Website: ulta-beauty
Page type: account-selection
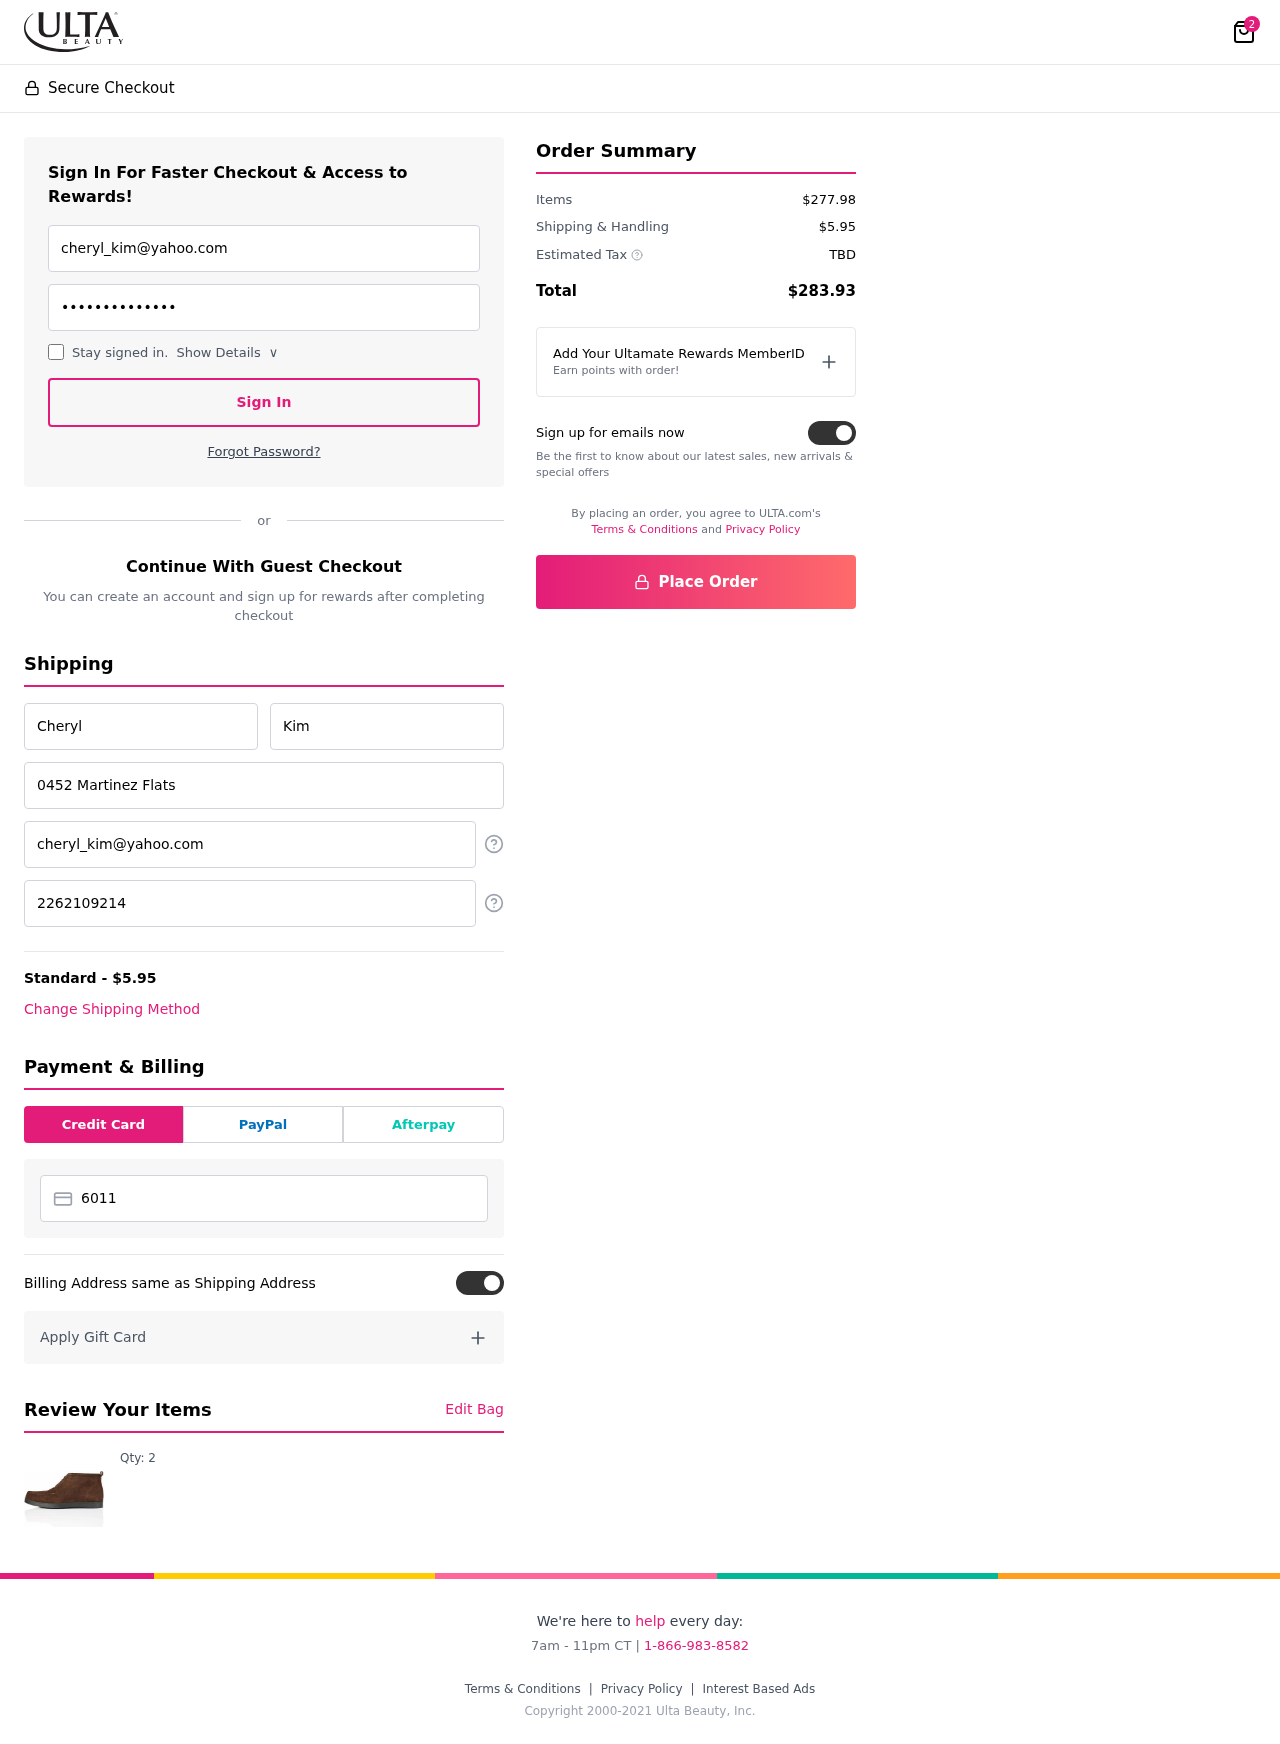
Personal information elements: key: PII_CARD_NUMBER
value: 6011 3867 6784 4647
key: PII_EMAIL
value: cheryl_kim@yahoo.com
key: PII_EMAIL2
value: cheryl_kim@yahoo.com
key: PII_FIRSTNAME
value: Cheryl
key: PII_LASTNAME
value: Kim
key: PII_PHONE
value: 2262109214
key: PII_STREET
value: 0452 Martinez Flats
Product elements: key: PRODUCT1_QUANTITY
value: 2
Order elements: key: ORDER_NUM_ITEMS
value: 2
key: ORDER_SHIPPING_COST
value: $5.95
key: ORDER_SUBTOTAL
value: $277.98
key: ORDER_TAX
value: TBD
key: ORDER_TOTAL
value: $283.93